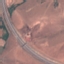
Label: Highway